Aerial crown-view tile of a tropical tree (Barro Colorado Island, Panama), acquired 20250124:
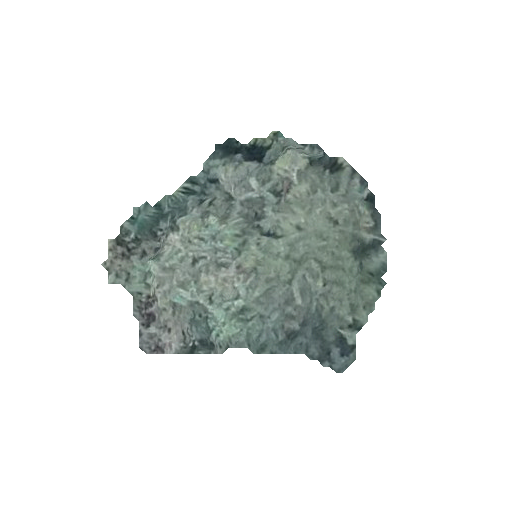
Species: Dendropanax arboreus
GBIF accepted scientific name: Dendropanax arboreus
Crown area: 70.534 m²